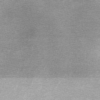
Label: dusty